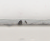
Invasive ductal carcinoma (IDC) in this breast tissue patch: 0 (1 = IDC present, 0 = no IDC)